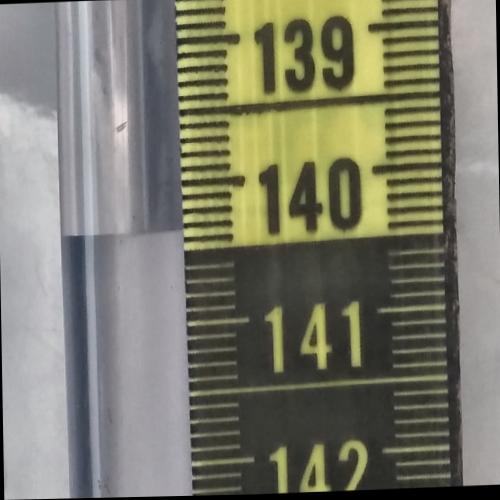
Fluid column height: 140.3 cm